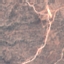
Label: HerbaceousVegetation